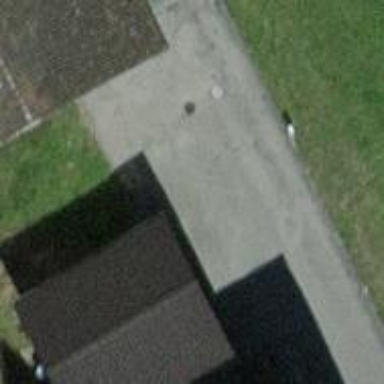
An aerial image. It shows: Garage building.